Question: I've designed <URL> on Google Chrome, and it displays nicely.
However if you check it on Safari Mac (Safari Windows displays it well) and it has a strange vertical line :

The line seems to be transparency of the white area (if I change the background color, it changes the line color).
Another funny thing : there's an horizontal offset where the title is (the line is cut and moved to the left of the page)... a hint ?
I've inspected the elements, but there's no reason I can find.
Any help ?
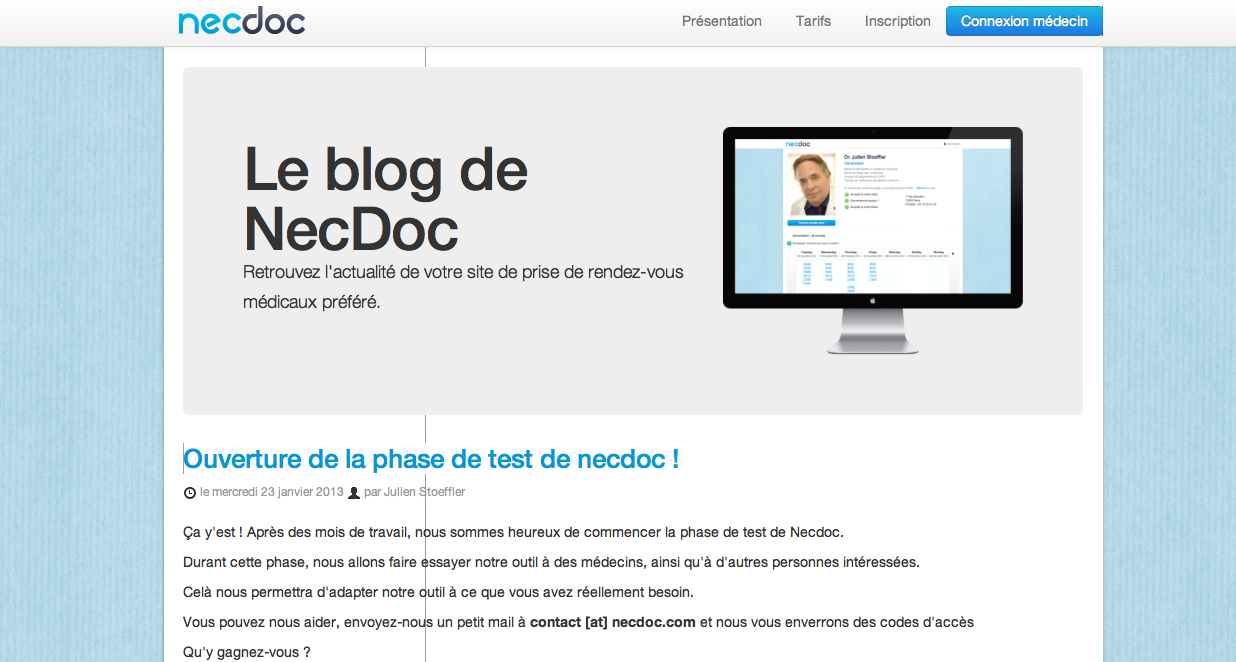
Answer: As per this reply: <URL>
You should add '-webkit-background-clip: padding-box;' to your containing class.